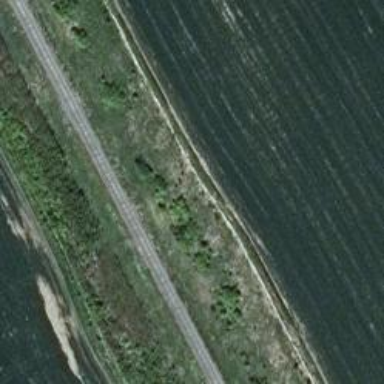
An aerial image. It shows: Electrified rail railway track of B1 class with contact line.